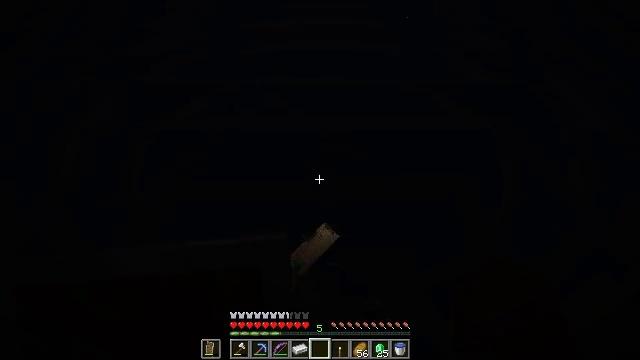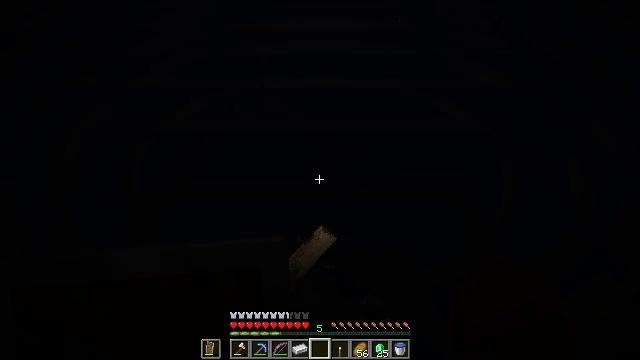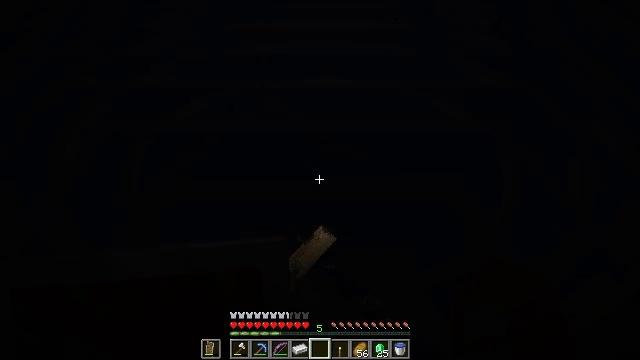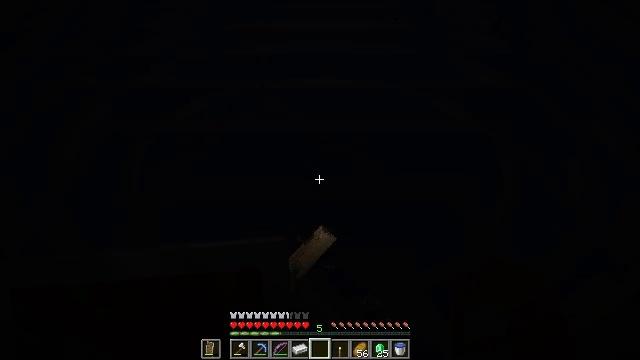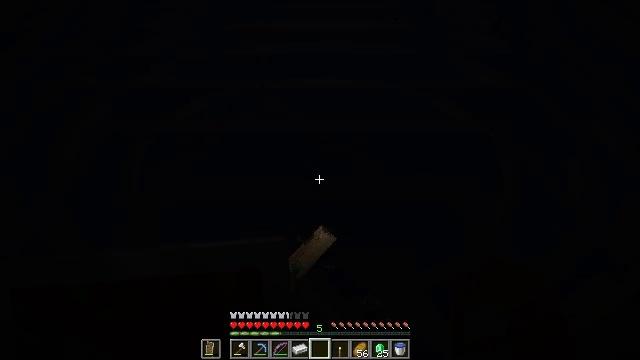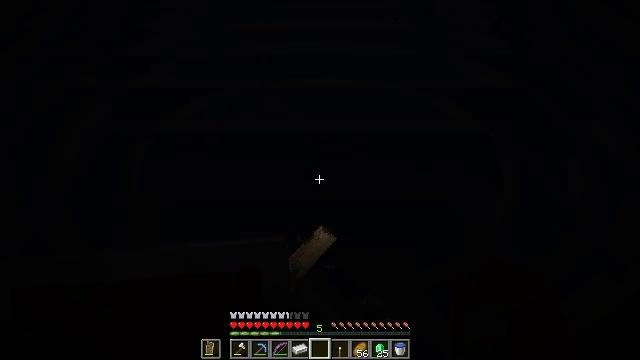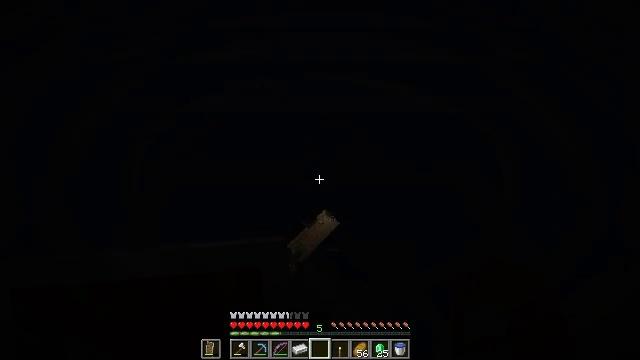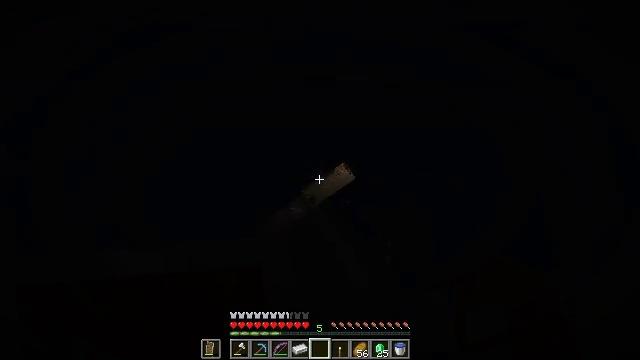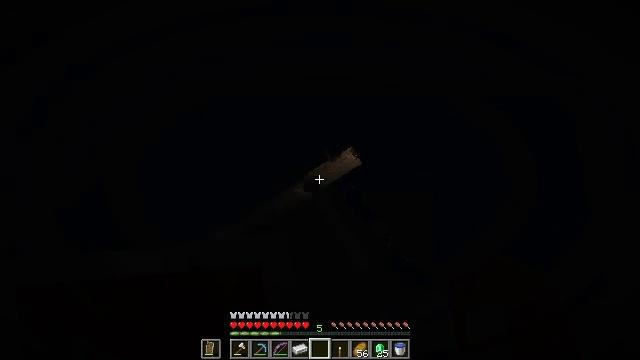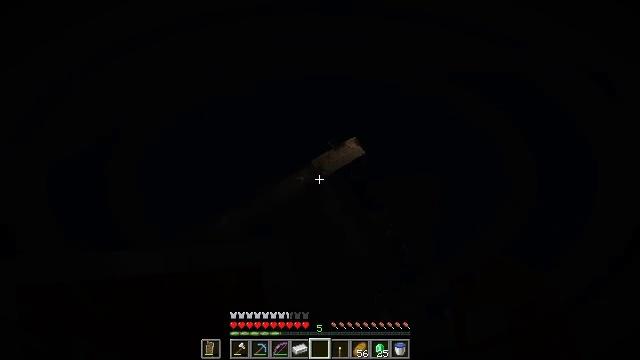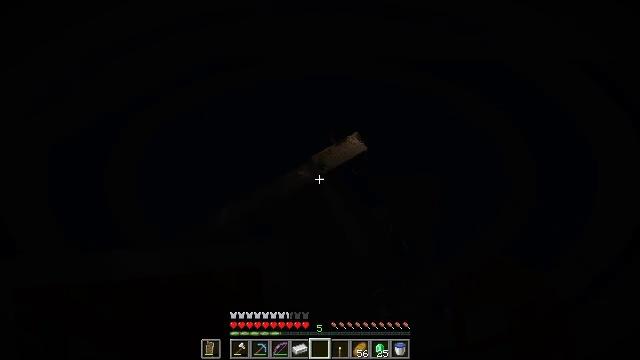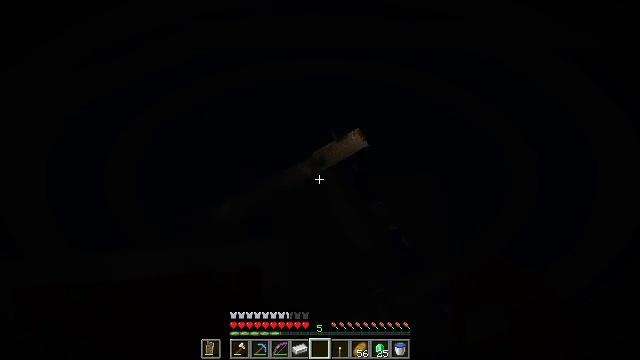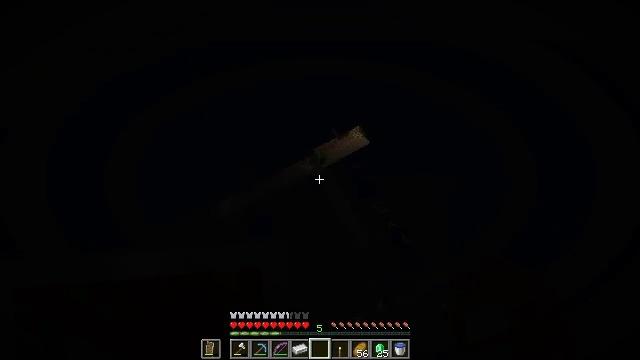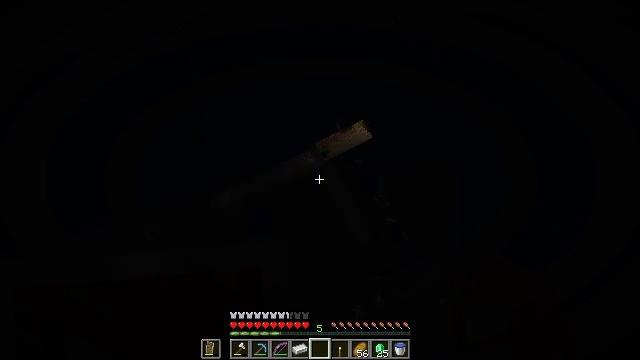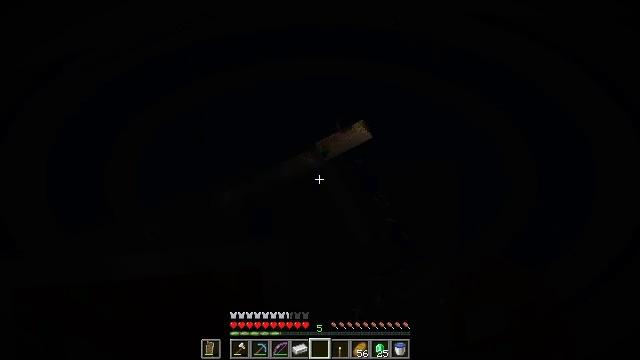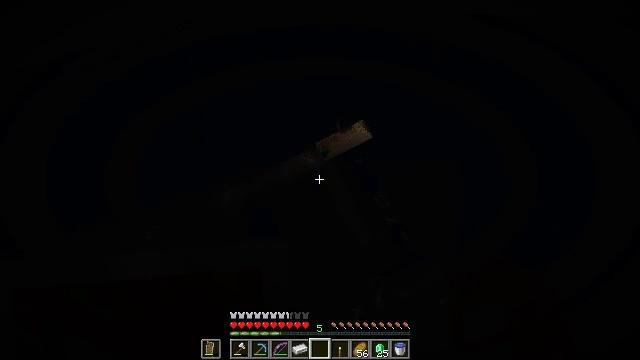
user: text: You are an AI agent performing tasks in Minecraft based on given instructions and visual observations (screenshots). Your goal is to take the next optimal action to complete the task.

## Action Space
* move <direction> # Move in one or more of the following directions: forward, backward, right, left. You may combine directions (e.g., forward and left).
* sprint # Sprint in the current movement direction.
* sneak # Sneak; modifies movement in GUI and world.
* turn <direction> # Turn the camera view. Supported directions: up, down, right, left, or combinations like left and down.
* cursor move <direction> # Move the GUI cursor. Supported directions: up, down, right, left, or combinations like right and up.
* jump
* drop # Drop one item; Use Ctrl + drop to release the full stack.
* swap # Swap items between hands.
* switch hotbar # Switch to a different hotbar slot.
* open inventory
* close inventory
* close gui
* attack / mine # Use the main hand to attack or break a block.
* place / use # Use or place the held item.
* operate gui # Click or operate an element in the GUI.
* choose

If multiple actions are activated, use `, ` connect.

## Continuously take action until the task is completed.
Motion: motion action
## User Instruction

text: Mine the composter block.
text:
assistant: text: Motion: turn right
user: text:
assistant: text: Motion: no_op
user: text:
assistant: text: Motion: no_op
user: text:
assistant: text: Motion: no_op
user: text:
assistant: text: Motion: no_op
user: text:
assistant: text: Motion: turn left and down
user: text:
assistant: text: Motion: turn left and down
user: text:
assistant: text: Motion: turn left and down
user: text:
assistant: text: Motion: turn left and down
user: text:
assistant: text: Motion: turn down
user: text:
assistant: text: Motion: no_op
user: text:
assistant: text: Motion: no_op
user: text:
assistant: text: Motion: turn left and down
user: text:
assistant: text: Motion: no_op
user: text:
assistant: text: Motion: no_op
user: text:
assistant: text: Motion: no_op
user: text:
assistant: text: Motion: no_op
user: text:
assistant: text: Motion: no_op
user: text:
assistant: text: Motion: no_op
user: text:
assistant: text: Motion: no_op
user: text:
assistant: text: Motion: no_op
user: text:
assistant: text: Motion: no_op
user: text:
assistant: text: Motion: no_op
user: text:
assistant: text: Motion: no_op
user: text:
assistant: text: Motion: no_op
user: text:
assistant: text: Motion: no_op
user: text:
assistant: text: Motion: no_op
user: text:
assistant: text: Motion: no_op
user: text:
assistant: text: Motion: no_op
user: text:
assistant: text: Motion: no_op